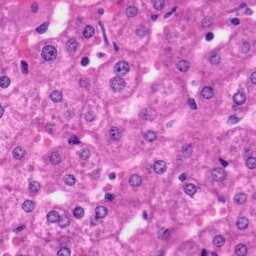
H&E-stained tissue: Liver